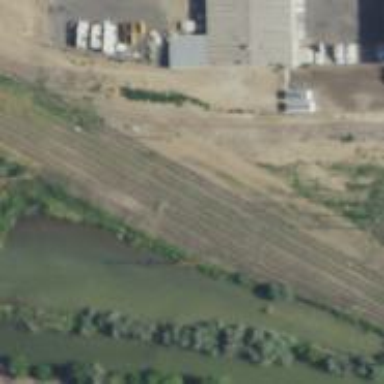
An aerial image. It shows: Railway siding with rails.